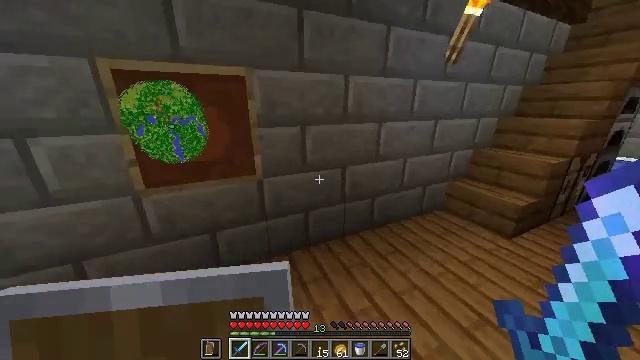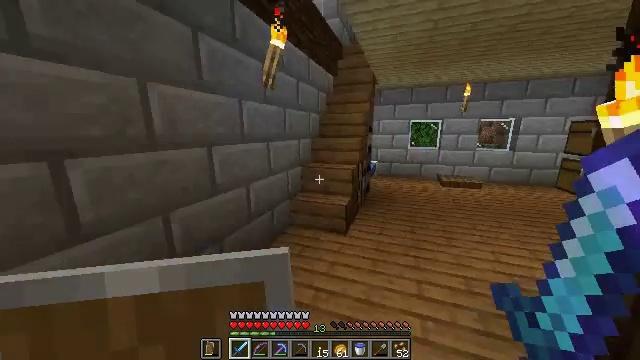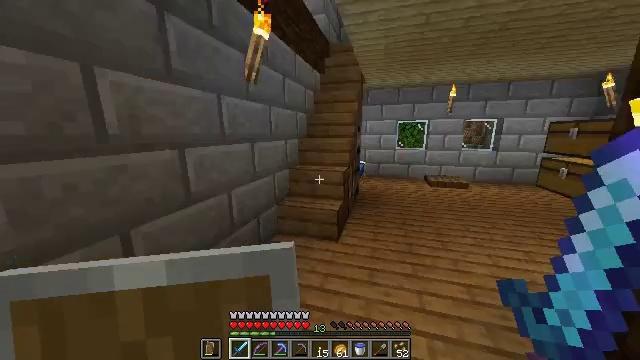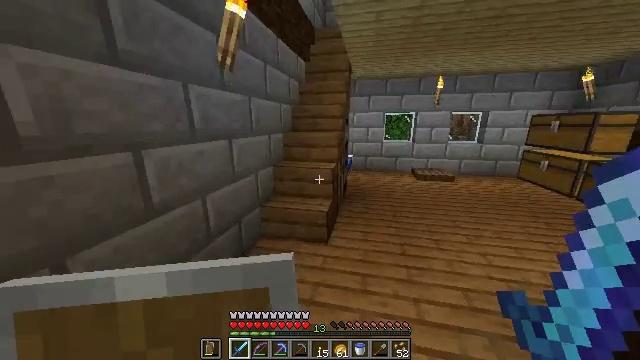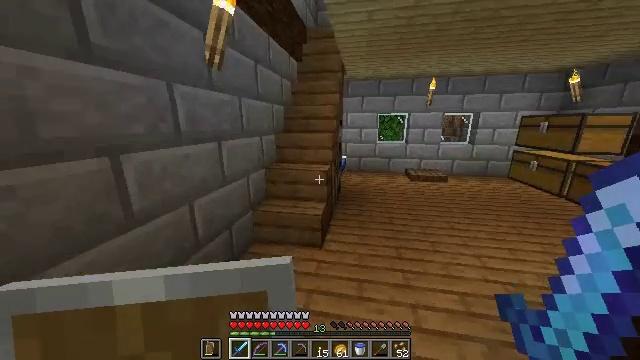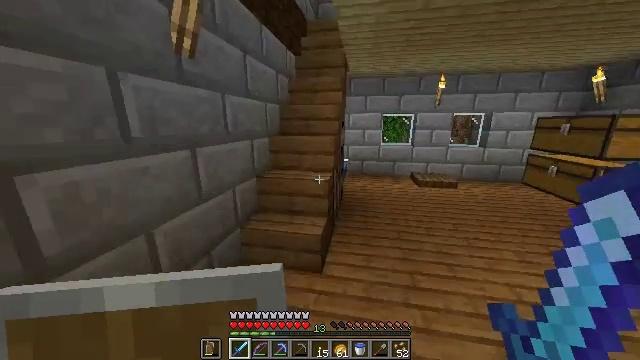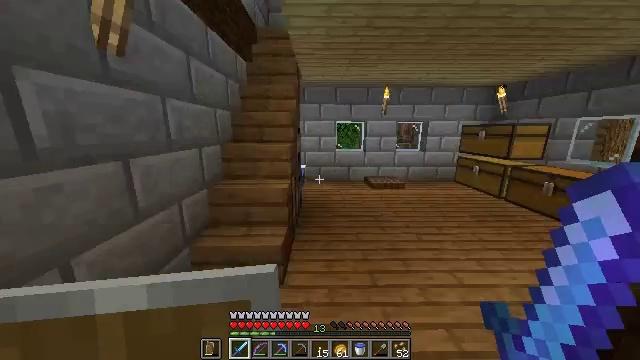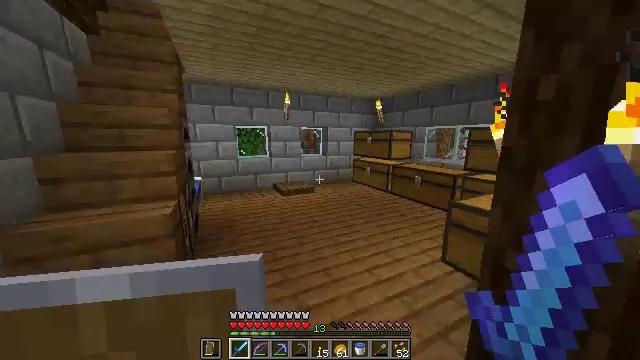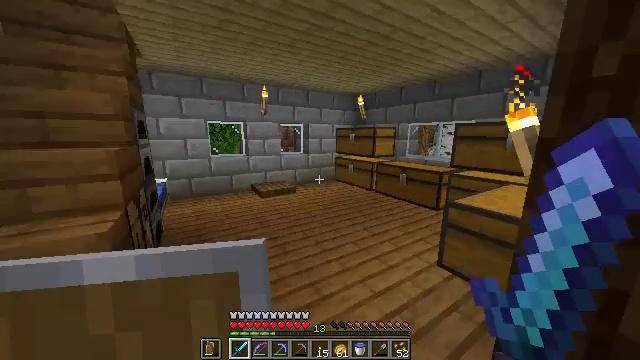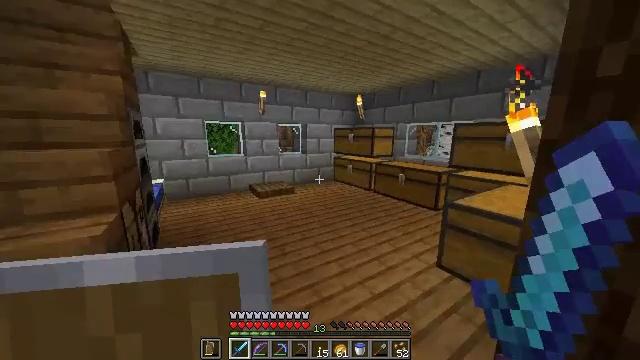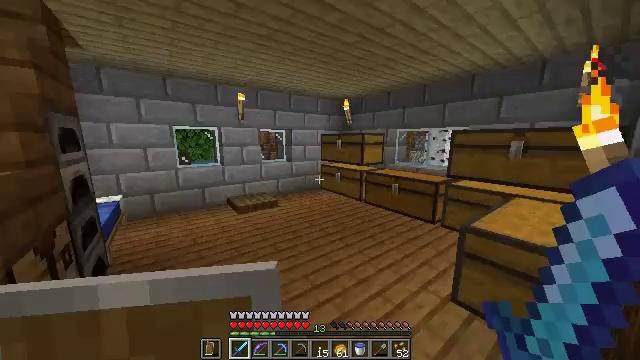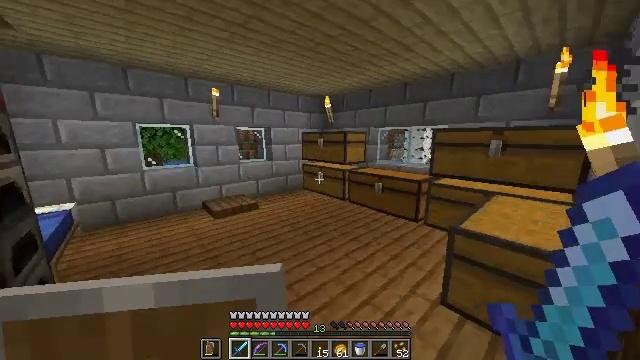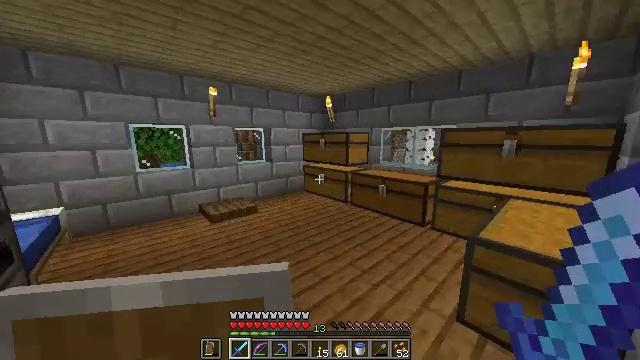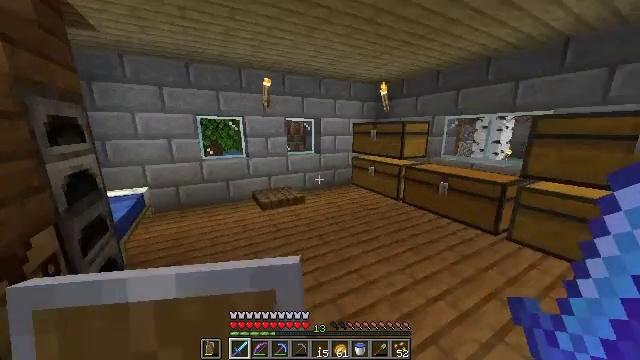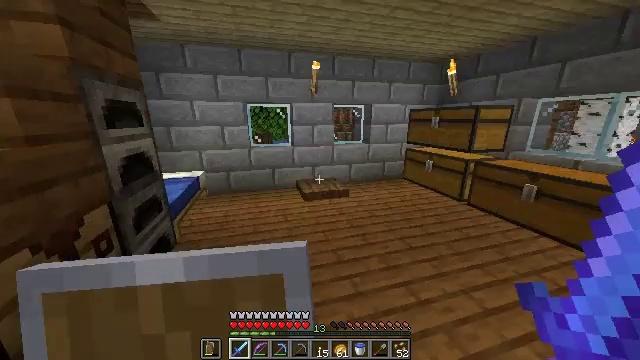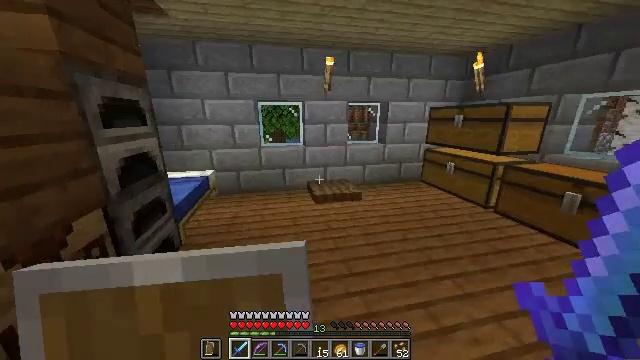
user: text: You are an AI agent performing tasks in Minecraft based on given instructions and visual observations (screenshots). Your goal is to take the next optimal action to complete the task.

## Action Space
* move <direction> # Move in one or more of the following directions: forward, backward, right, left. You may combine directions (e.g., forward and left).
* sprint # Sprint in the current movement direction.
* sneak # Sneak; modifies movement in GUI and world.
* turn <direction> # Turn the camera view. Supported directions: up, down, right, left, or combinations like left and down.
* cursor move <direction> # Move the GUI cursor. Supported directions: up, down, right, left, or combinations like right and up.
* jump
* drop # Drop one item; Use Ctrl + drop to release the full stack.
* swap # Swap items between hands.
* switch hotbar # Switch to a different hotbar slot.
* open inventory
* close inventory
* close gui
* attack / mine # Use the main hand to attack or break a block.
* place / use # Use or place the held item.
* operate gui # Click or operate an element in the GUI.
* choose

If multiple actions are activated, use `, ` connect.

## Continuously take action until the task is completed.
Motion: motion action
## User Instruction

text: Interact with the crafting table to obtain the melon.
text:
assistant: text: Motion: move forward, turn right and up
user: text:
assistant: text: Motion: move forward, sprint, turn right
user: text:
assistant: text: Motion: move forward, sprint, turn right and down
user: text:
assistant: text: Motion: move forward, turn right
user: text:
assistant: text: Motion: move forward
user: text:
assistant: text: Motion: move forward, turn right and up
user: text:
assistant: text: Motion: move forward, turn right and up
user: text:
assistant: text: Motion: move forward, turn right
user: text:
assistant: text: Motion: move forward
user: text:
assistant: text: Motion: move forward, turn right and up
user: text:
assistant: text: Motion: move forward, turn right
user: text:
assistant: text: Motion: move forward
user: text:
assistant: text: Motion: move forward, turn left and down
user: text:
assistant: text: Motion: move forward, turn left and down
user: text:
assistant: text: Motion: move forward, turn left
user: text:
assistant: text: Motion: move forward, turn left
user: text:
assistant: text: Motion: move forward
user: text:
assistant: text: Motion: move forward, turn down
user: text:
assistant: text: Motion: move forward, turn right and down
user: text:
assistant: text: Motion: move forward and move right, turn left and down
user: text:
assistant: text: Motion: move forward and move right, turn left and down
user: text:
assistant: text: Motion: move forward and move right, use / place
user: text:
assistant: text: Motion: move forward, use / place
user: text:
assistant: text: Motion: move forward
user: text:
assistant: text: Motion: move forward, turn left
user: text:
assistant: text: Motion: move forward, turn left and down, use / place
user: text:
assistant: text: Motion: move forward, turn left and down, use / place
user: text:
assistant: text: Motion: no_op
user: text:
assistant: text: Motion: no_op
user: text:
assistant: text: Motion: move forward, turn down